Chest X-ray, PA view. Patient: 35 years old, sex F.
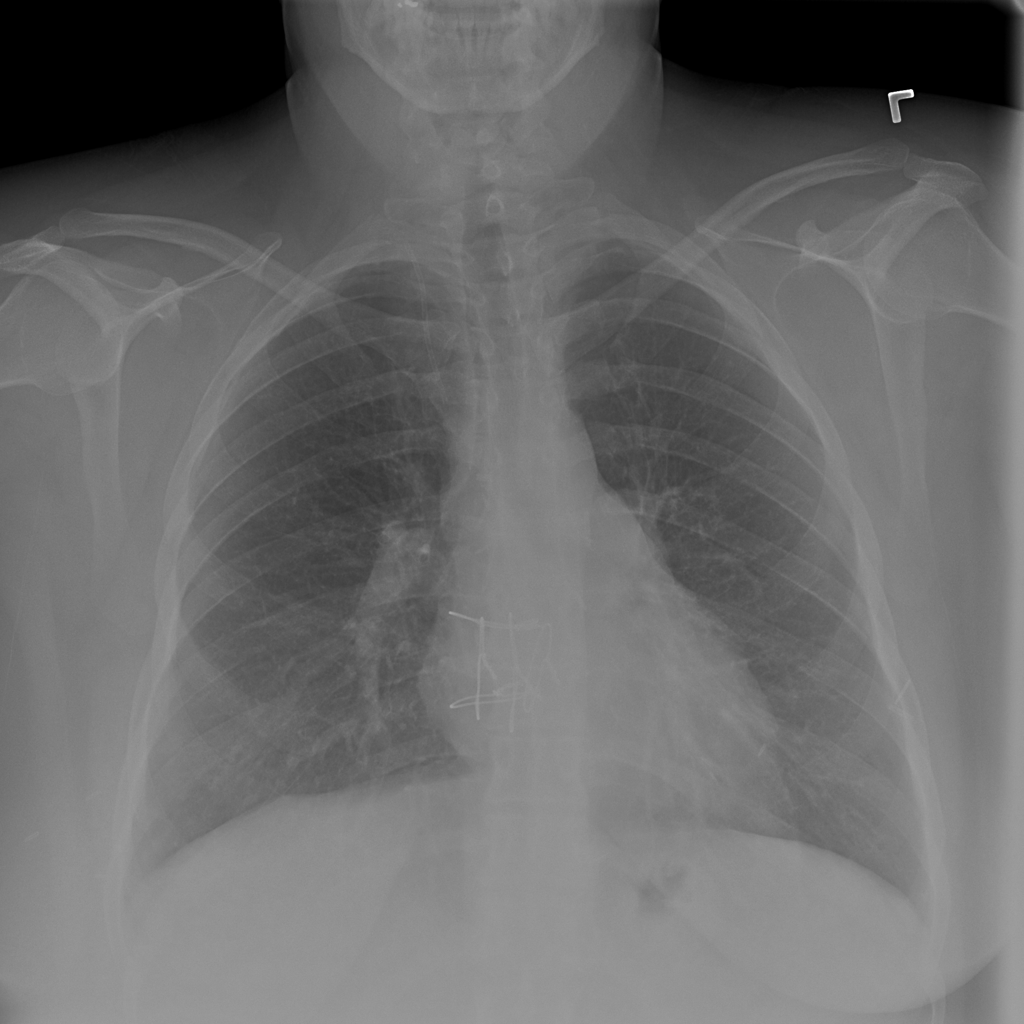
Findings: No Finding